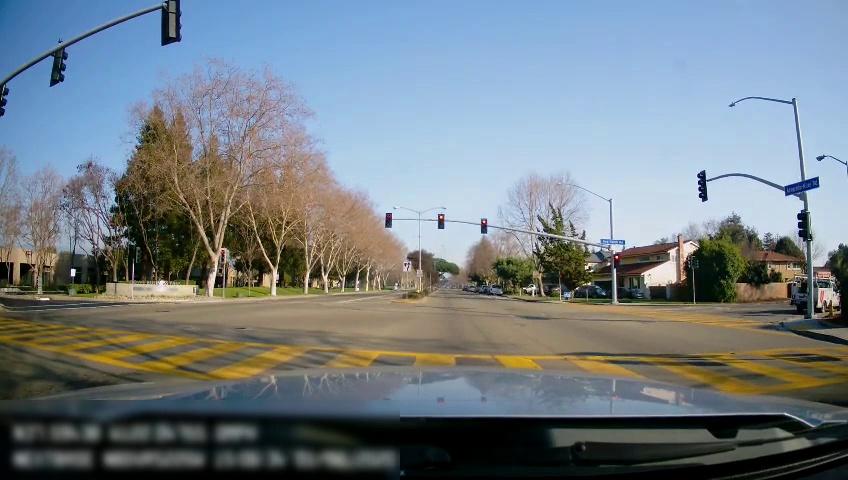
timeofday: Day
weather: Sunny
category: Drivable Space
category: Vehicles | SUV
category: Vehicles | Car
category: Vehicles | Truck
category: Vehicles | SUV
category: Vehicles | SUV
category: Vehicles | Truck
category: Vehicles | SUV
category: Lanes | Opposite Lane
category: Traffic | Lights
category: Traffic | Lights
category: Traffic | Lights
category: Traffic | Lights
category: Traffic | Lights
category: Traffic | Lights
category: Traffic | Lights
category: Traffic | Signs
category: Traffic | Signs
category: Traffic | Lights
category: Traffic | Lights
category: Traffic | Lights
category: Traffic | Signs
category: Traffic | Lights
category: Traffic | Lights